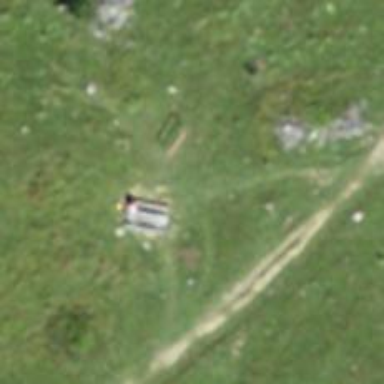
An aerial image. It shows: Picnic site for tourists.